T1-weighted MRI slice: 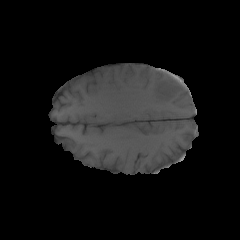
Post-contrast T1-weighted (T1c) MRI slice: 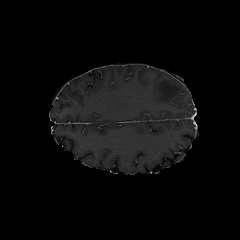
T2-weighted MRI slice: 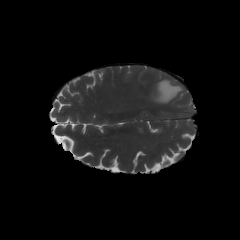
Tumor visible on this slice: yes